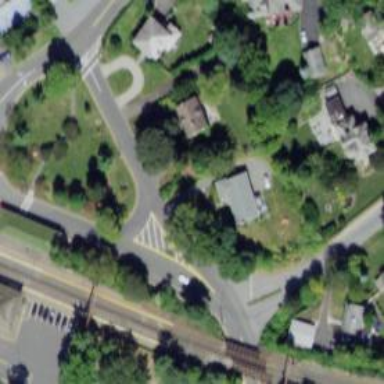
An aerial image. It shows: Circular junction on residential road.